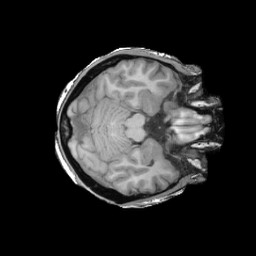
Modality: T1w
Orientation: axial
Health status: ill
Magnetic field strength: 3 T